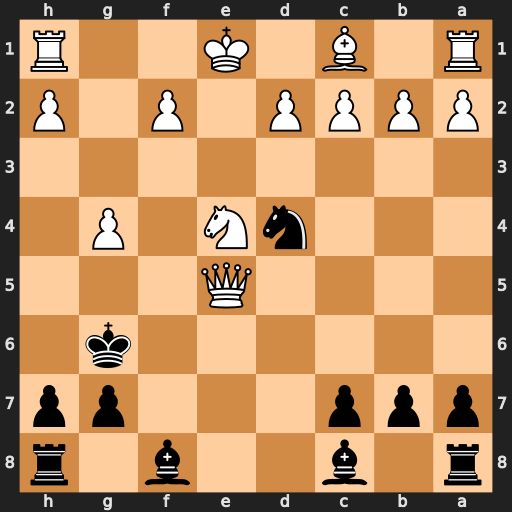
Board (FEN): r1b2b1r/ppp3pp/6k1/4Q3/3nN1P1/8/PPPP1P1P/R1B1K2R
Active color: b
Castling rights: KQ
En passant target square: -
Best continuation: Nf3+ Ke2 Nxe5